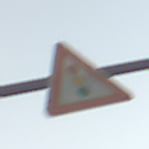
Verkehrszeichen: Lichtzeichenanlage
Umgebung: Outdoor, RoadRail
Tageszeit: SunriseSunset
Wetter: Clear
Licht: Natural
Jahreszeit: NotSpecified
Kontrast: LowContrast